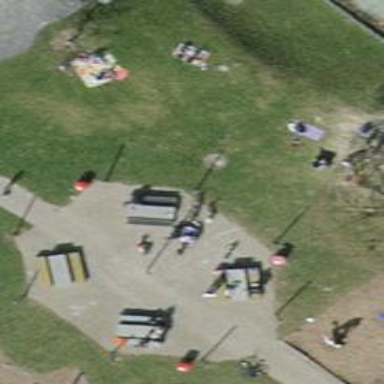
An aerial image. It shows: Picnic table located in leisure land area.